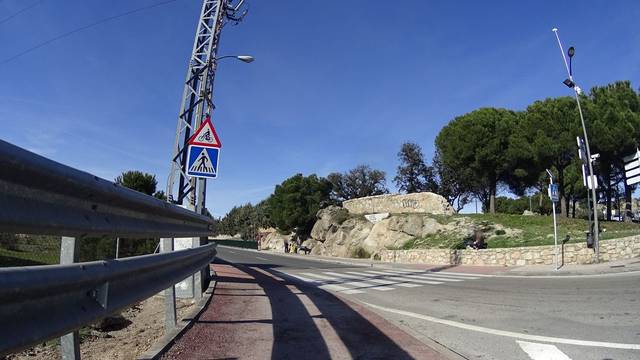
Region: Spain
Coordinates: 40.578, -3.939